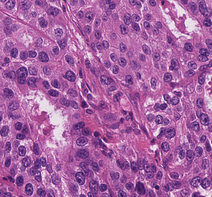
Tumor epithelial tissue: yes
Tumor-associated stroma tissue: no
Normal tissue: no